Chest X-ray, PA view. Patient: 41 years old, sex F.
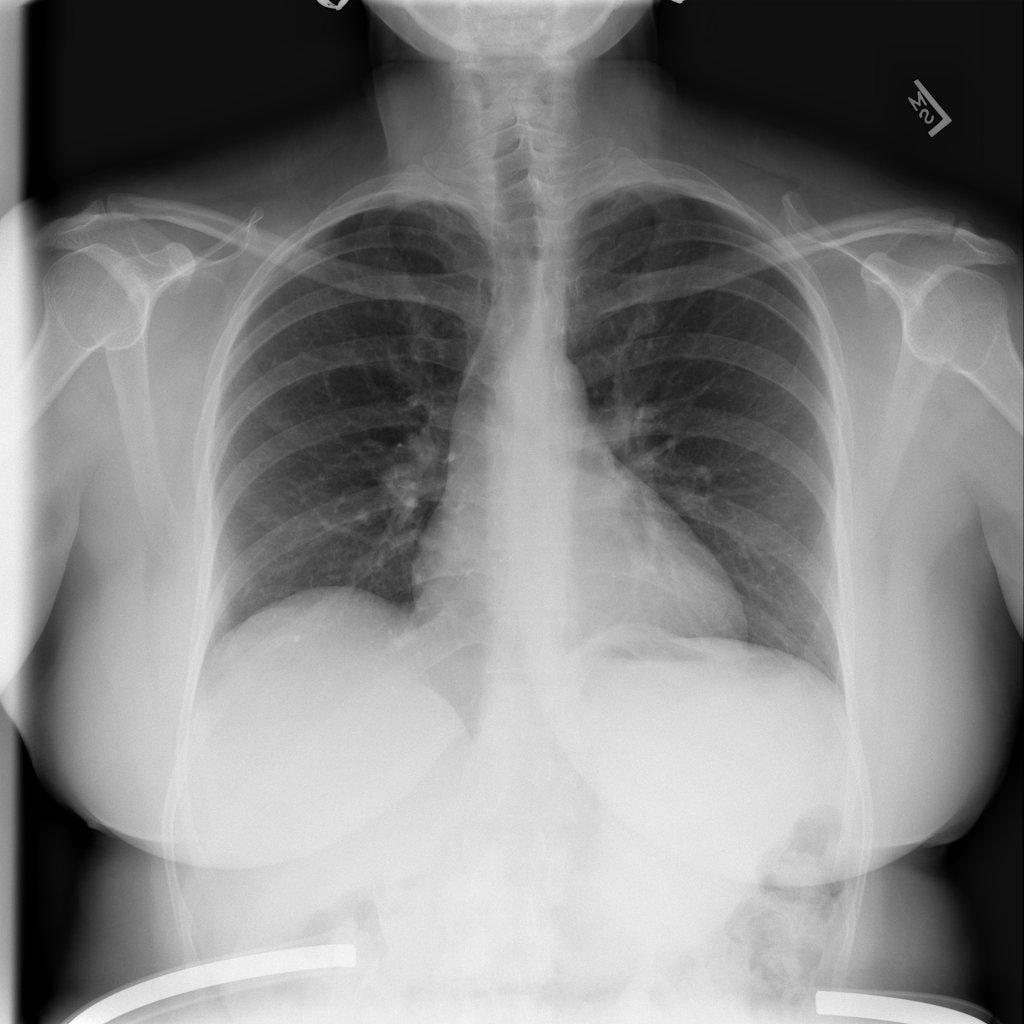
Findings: No Finding